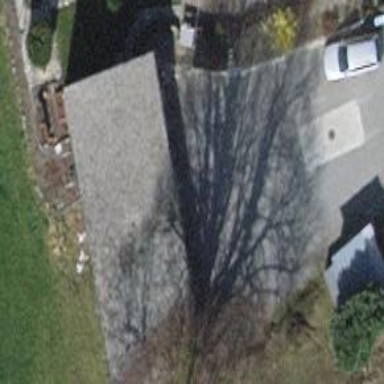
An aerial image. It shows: Garage.